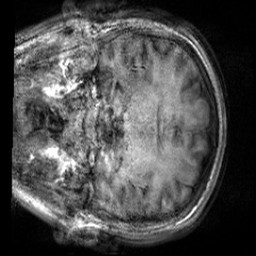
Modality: T1w
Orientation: coronal
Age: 23
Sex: female
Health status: healthy
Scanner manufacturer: siemens
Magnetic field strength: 3 T
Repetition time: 2 s
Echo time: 0.00232 s